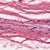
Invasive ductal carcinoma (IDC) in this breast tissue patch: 0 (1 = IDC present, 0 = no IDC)